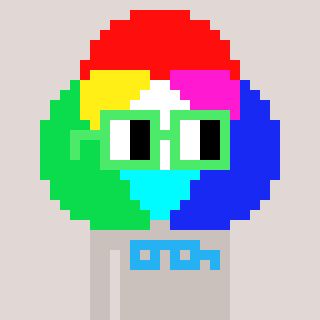
a pixel art character with square light green glasses, a color circle-shaped head and a foggrey-colored body on a warm background